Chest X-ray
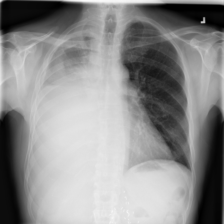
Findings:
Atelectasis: negative
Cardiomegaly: negative
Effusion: positive
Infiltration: negative
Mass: negative
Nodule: negative
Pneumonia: negative
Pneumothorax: negative
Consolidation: negative
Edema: negative
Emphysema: negative
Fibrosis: negative
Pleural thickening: negative
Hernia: negative